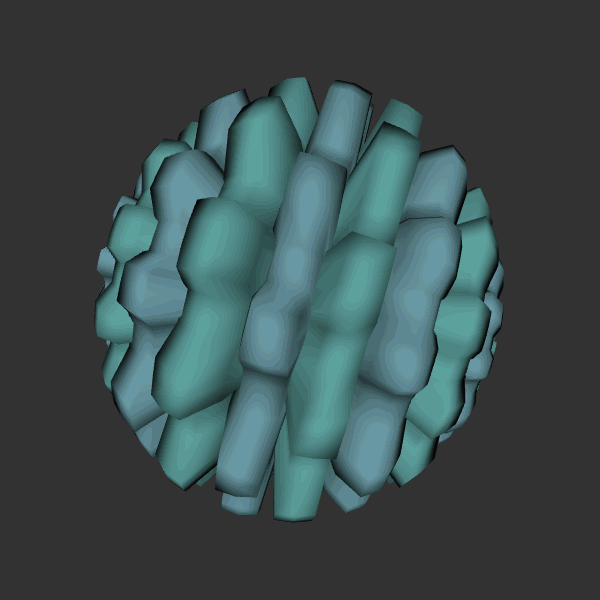
Background: dark